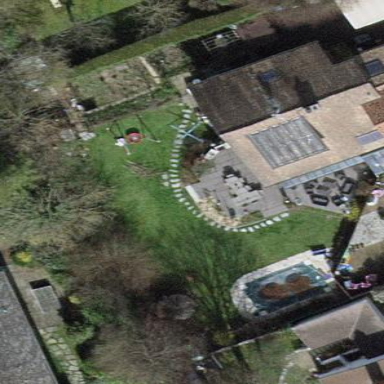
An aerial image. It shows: Garden surrounded by fence.